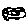
Label: car